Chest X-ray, AP view. Patient: 51 years old, sex F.
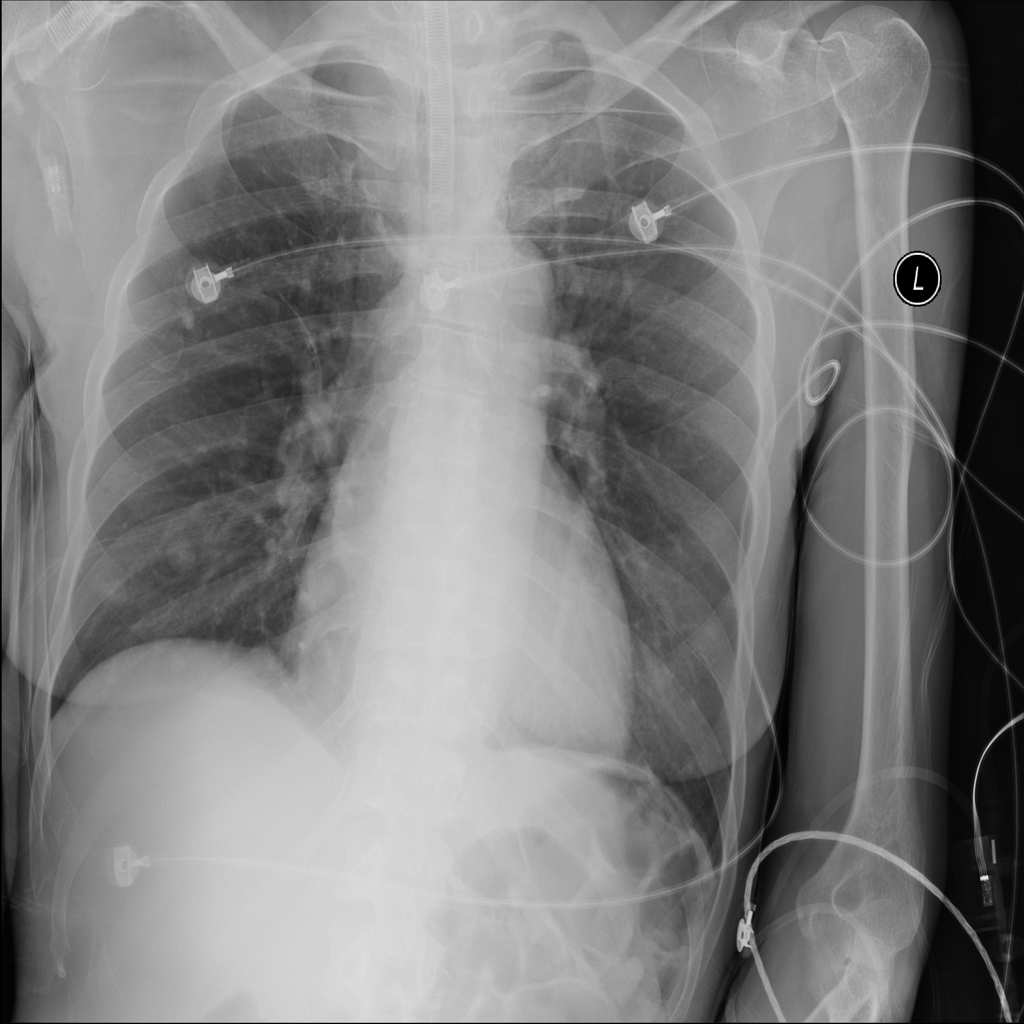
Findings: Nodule